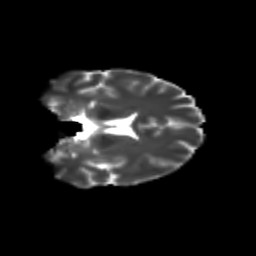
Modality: T2w
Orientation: coronal
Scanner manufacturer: siemens
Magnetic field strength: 3 T
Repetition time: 9.2 s
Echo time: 0.084 s